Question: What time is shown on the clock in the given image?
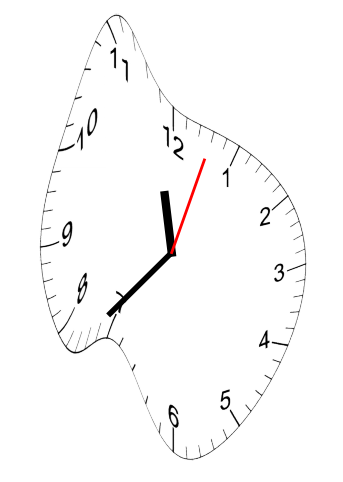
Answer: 11:37:03